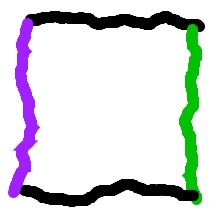
Shape: square